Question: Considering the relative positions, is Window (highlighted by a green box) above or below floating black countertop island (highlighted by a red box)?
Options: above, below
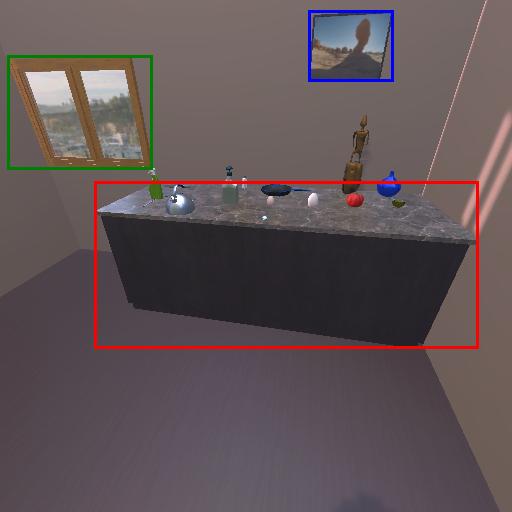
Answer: above